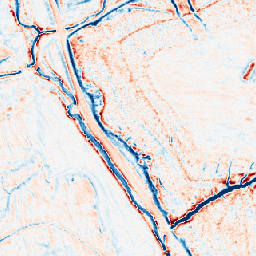
Category: edge_preserving
Decomposition family: anisotropic_diffusion
Decomposition parameters: iterations: 20
kappa: 30
gamma: 0.15
Upsampling method: nearest
Upsampling parameters: scale: 8
Upsampling scale: 8